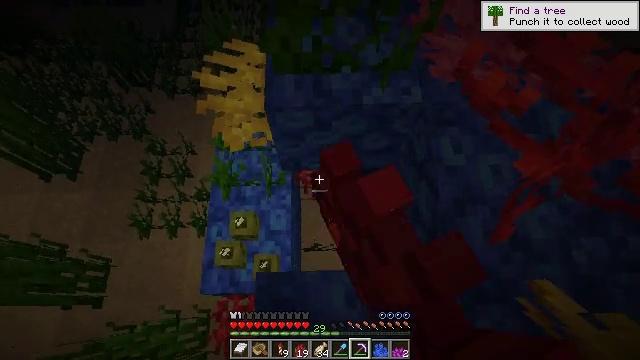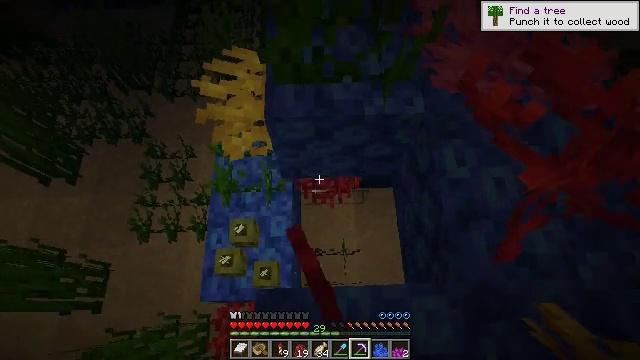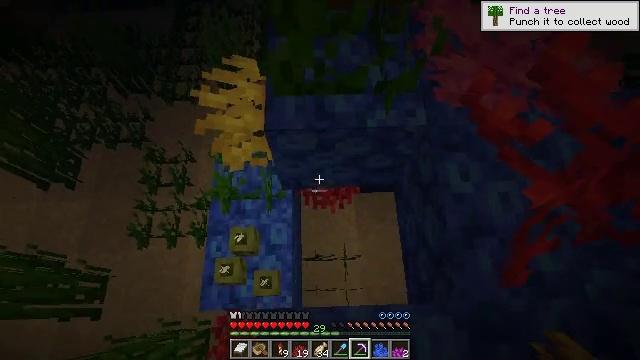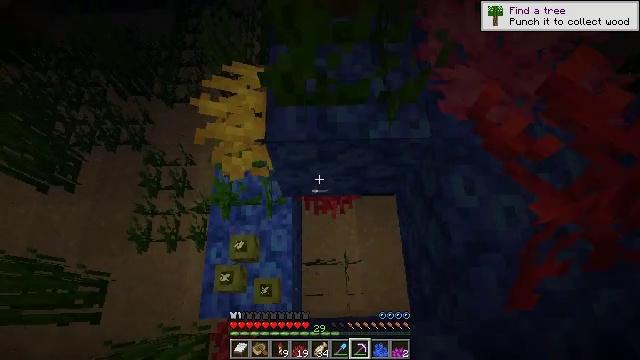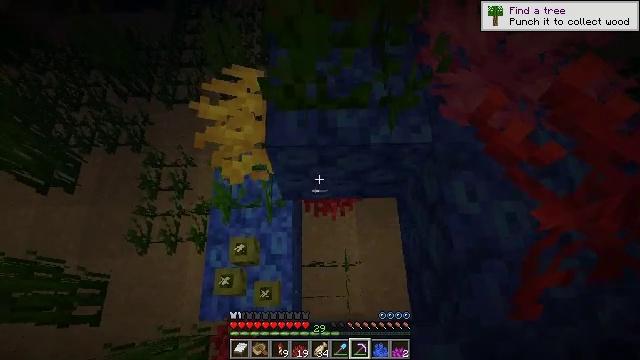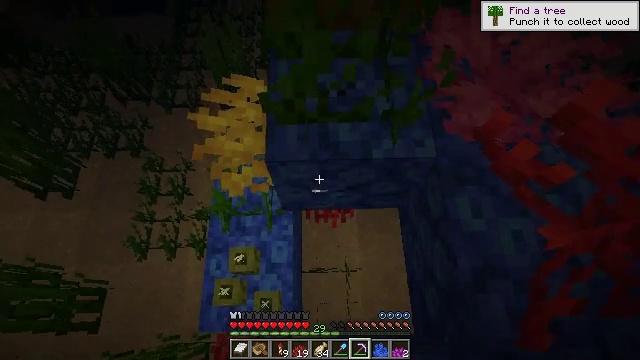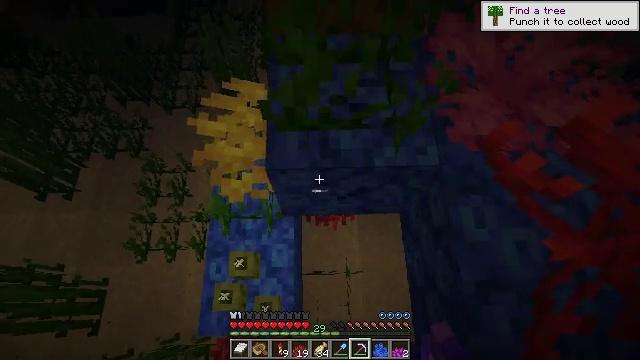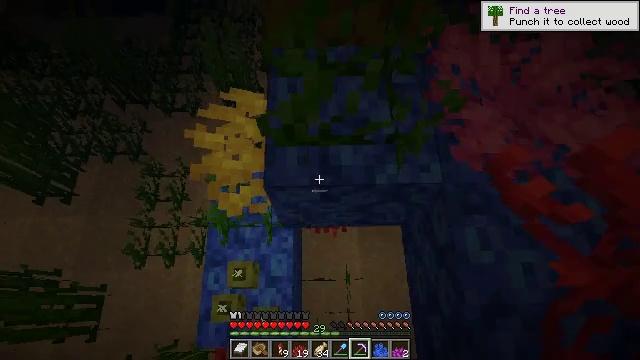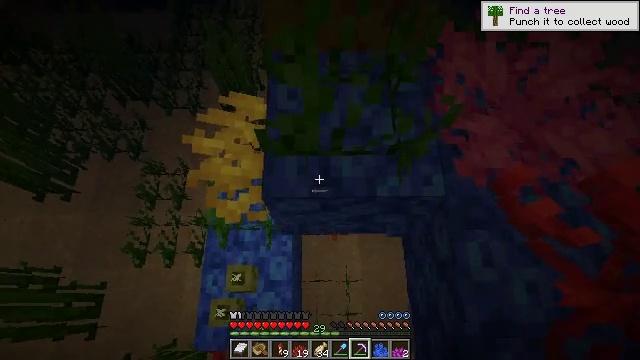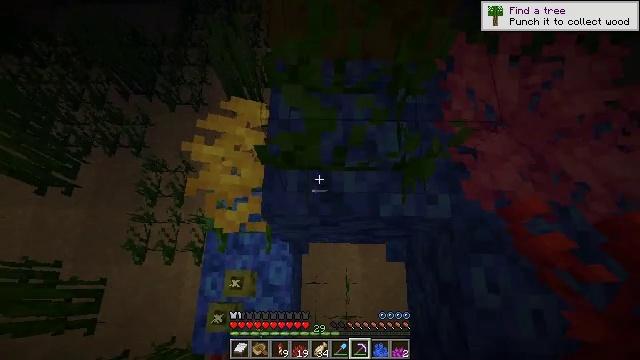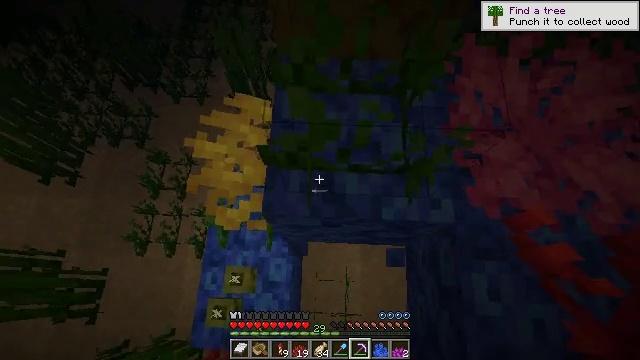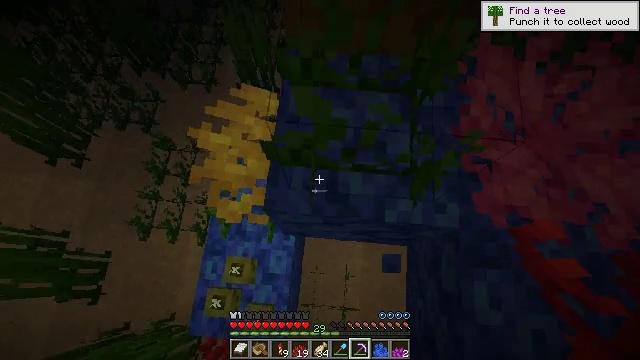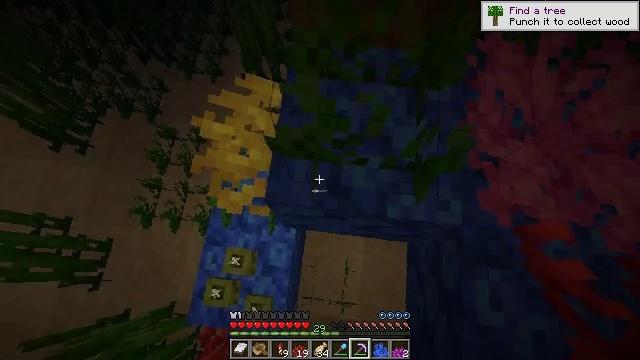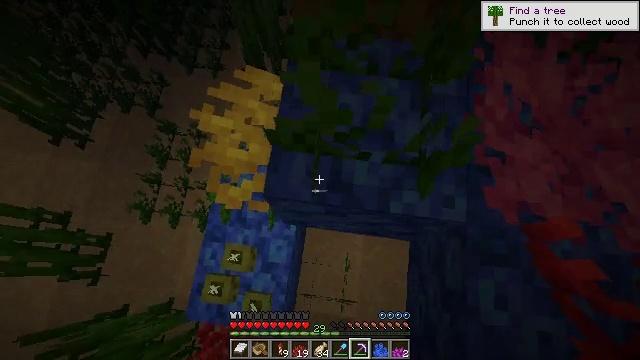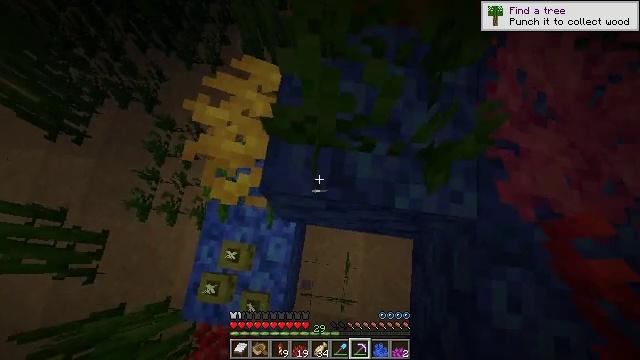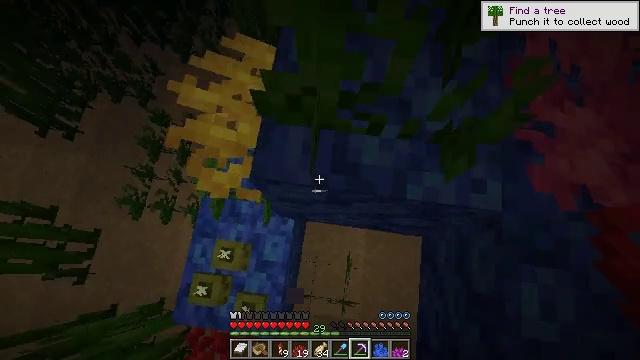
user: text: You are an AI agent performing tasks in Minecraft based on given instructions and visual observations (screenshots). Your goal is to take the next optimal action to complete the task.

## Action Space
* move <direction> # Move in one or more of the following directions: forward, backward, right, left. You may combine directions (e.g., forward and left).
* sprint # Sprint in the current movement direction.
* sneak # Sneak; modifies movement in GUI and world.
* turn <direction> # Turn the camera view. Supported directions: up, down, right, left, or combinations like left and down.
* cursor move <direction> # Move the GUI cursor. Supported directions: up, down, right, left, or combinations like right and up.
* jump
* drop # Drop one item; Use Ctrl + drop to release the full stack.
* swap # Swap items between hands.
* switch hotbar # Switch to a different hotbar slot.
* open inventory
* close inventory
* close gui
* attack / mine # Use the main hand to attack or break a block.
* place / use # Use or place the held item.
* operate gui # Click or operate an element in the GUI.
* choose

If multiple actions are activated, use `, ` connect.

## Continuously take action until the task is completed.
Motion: motion action
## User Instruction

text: Collect the fire coral wall fan from the ocean.
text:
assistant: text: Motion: move forward
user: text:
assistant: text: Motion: move forward
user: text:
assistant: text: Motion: move forward
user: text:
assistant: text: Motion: move forward
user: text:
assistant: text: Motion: move forward, attack / mine
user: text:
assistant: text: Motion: move forward, attack / mine
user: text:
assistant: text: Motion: move forward
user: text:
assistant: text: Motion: move forward
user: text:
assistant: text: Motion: move forward, turn left and down
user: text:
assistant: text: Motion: turn left
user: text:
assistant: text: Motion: turn left and down
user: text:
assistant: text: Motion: turn left and down
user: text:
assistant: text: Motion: sneak
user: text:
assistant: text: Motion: sneak
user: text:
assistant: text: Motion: sneak
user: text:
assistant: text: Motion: sneak
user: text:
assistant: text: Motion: sneak
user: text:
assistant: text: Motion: sneak
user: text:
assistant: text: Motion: sneak
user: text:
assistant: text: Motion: sneak
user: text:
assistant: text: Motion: sneak
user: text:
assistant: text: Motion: sneak, turn right and up
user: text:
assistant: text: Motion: sneak, turn right and up
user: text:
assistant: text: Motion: turn right and up
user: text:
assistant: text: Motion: turn right and up
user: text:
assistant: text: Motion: turn right and up
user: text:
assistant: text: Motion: turn right and up
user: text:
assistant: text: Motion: no_op
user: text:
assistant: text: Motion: no_op
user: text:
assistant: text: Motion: attack / mine